八年级 · 度量几何学
(8 分) 如图, 在四边形 $A B C D$ 中, $A C 、 B D$ 相交于 $O, A B / / C D, O$为 $B D$ 的中心, 过点 $C$ 作 $C E \perp A D$ 交 $A D$ 的延长线于点 $E$.

(1)求证: 四边形 $A B C D$ 为平行四边形.

(2) 若 $\angle E A C=30^{\circ}, D E=C E, C D=3 \sqrt{2}$, 连接 $E O$, 求 $\triangle \mathrm{AOE}$ 的面积.
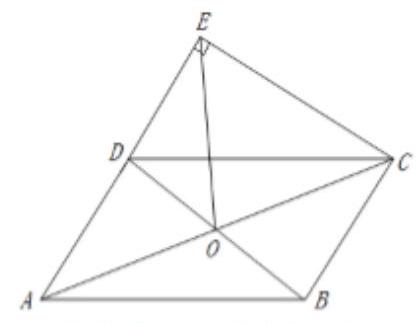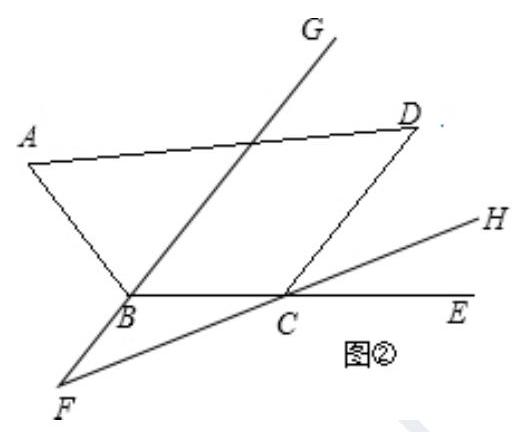
答案: 解: (1) 证明: $\because A B \| C D$,

$\therefore \angle O A B=\angle O C D, \angle O B A=\angle O D C$

$\because O$ 为 $B D$ 的中点,

$\therefore O B=O D$,

在 $\triangle O A B$ 和 $\triangle O C D$ 中,

$\left\{\begin{array}{c}\angle O A B=\angle O C D \\ \angle O B A=\angle O D C \\ O B=O D\end{array}\right.$,

$\therefore \triangle O A B \cong \triangle O C D(A A S)$,

$\therefore A B=C D$,

又 $\because A B \| C D$,

$\therefore$ 四边形 $A B C D$ 为平行四边形;

(2) 解: $\because C E \perp A D$,
$\because D E=C E, C D=3 \sqrt{2}$,

$\therefore C E=\frac{\sqrt{2}}{2} C D=\frac{\sqrt{2}}{2} \times 3 \sqrt{2}=3$,

$\because \angle E A C=30^{\circ}$,

$\therefore A C=2 C E=2 \times 3=6$,

由勾股定理得： $A E=\sqrt{A C^{2}-C E^{2}}=\sqrt{6^{2}-3^{2}}=3 \sqrt{3}$,

$\therefore S_{\triangle A C E}=\frac{1}{2} A E \cdot C E=\frac{1}{2} \times 3 \sqrt{3} \times 3=\frac{9 \sqrt{3}}{2}$,

由（1）得四边形 $A B C D$ 为平行四边形,

$\therefore O A=O C$,

$\therefore S_{\triangle A O E}=\frac{1}{2} S_{\triangle A C E}=\frac{1}{2} \times \frac{9}{2} \sqrt{3}=\frac{9}{4} \sqrt{3}$.

【解析】 (1) 由 $A A S$ 证得 $\triangle O A B \cong \triangle O C D$, 得出 $A B=C D$, 即可得出结论;

（2）由等腰直角三角形的性质得出 $C E=3$, 由含 $30^{\circ}$ 角直角三角形的性质得出 $A C=2 C E=6$, 由勾股定理得 $A E=3 \sqrt{3}$, 则 $S_{\triangle A C E}=\frac{1}{2} A E \cdot C E=\frac{1}{2} \times 3 \sqrt{3} \times 3=\frac{9 \sqrt{3}}{2}$, 由 (1) 得四边形 $A B C D$ 为平行四边形, 得出 $O A=O C$,则 $S_{\triangle A O E}=\frac{1}{2} S_{\triangle A C E}$, 即可得出结果.